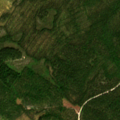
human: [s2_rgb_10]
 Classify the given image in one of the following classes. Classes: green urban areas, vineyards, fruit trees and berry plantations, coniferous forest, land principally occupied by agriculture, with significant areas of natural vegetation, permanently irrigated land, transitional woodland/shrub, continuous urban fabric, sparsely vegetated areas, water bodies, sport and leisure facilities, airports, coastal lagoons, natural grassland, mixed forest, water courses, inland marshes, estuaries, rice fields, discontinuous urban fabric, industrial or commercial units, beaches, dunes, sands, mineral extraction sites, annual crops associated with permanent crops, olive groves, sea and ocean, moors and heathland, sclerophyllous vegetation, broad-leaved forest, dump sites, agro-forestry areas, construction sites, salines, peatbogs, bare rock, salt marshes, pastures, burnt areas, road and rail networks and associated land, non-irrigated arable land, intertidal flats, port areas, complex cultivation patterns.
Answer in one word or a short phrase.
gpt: coniferous forest, peatbogs